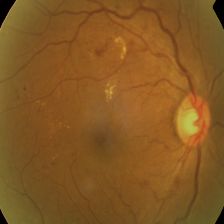
Diabetic retinopathy grade: Severe